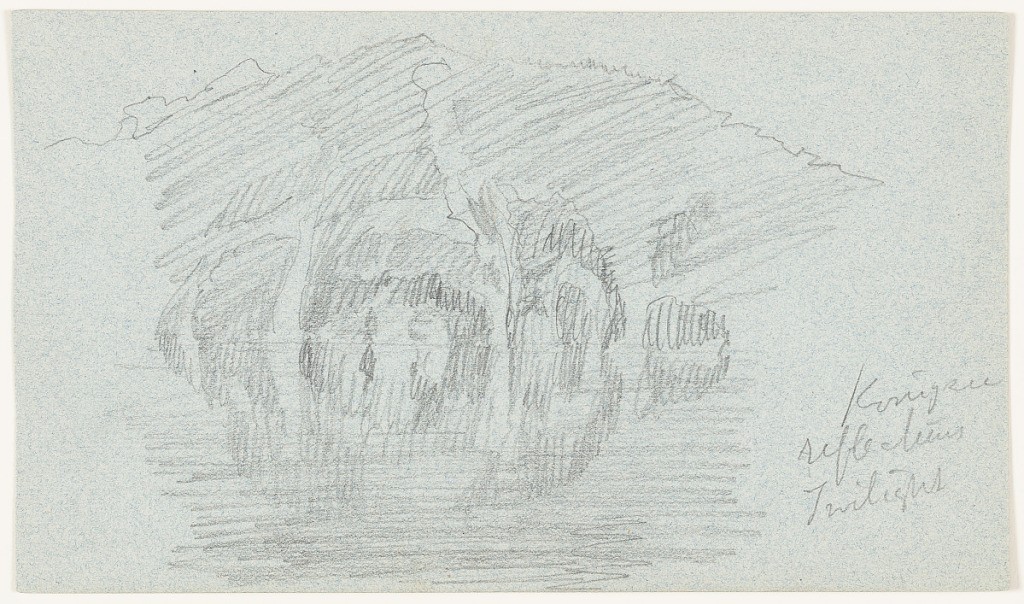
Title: Reflections on the Königssee at Twilight
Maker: Frederic Edwin Church, American, 1826–1900
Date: July 1868
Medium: Graphite on blue wove paper
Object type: drawing
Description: Landscape sketch showing a view of the Königssee's mountains shoreline mirrored in the waters of the lake. In the foreground, placid water extends to the shore and reflects the various slopes and forms of the wooded mountainside above.